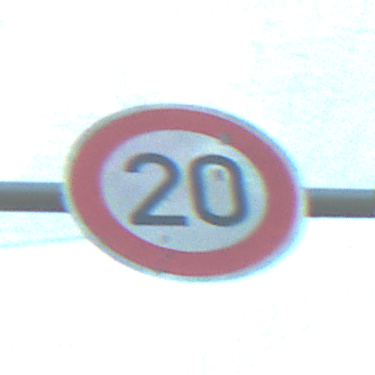
Verkehrszeichen: Geschwindigkeit20
Umgebung: Roofed, Special
Tageszeit: MorningAfternoon
Wetter: PartlyCloudy
Licht: Natural
Jahreszeit: NotSpecified
Kontrast: MediumContrast